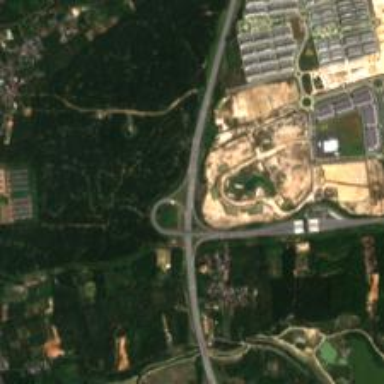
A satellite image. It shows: Motorway junction.